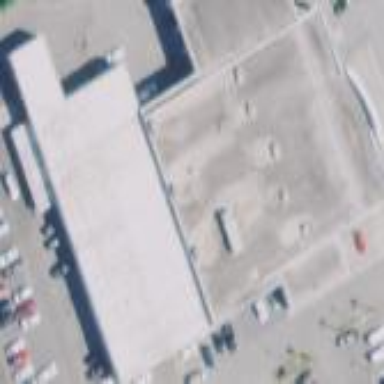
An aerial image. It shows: Retail building housing car shop.